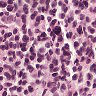
Metastatic tissue present: no